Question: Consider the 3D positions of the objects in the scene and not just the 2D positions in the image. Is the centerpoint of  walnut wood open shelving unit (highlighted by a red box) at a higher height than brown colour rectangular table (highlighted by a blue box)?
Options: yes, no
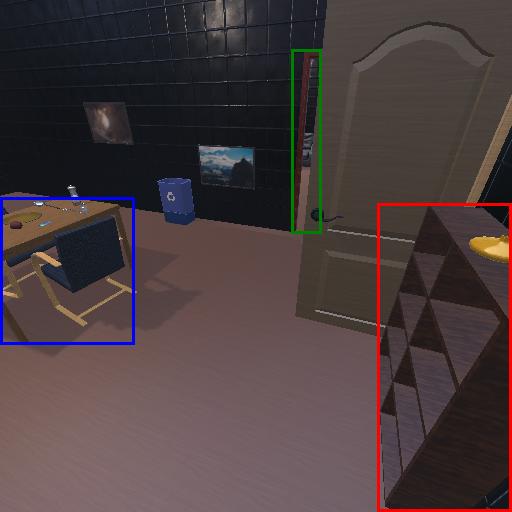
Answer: yes